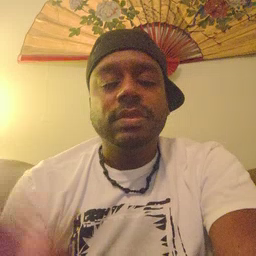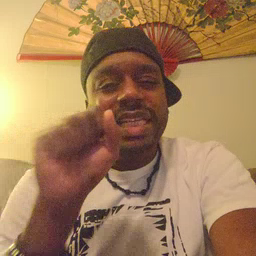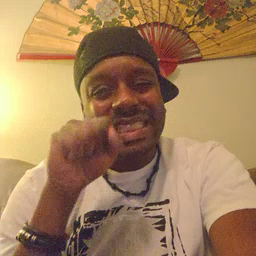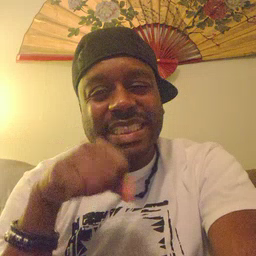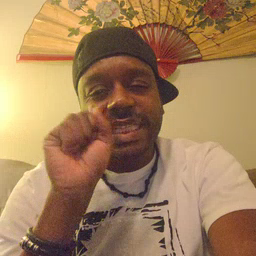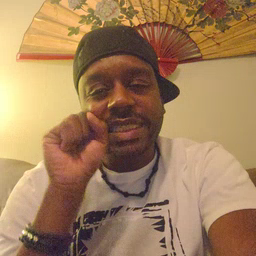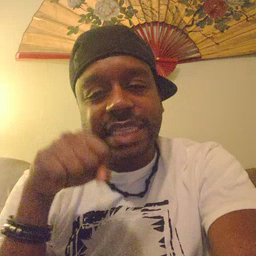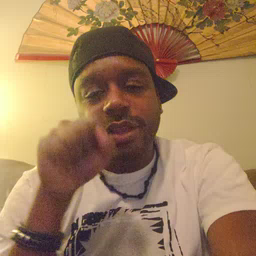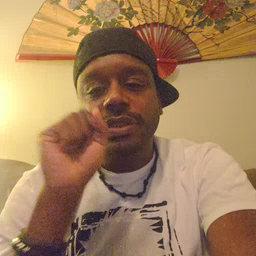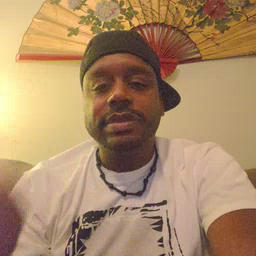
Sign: carrot